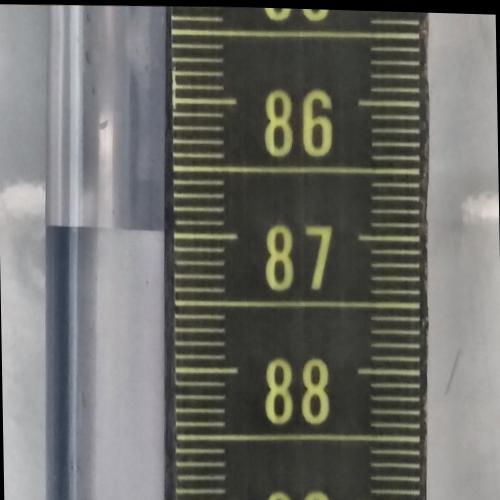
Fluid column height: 87.0 cm